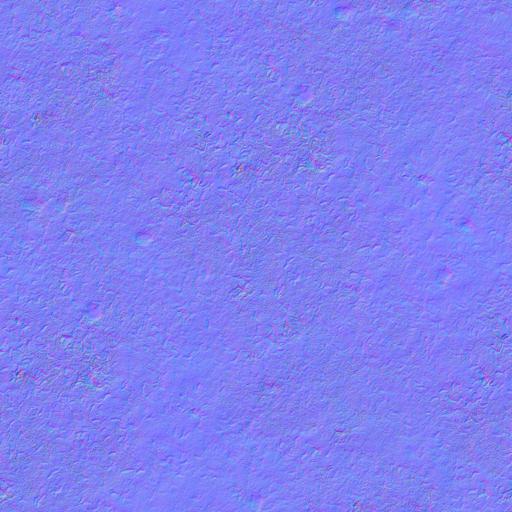
dirt dirty forest grass ground leaf leaves